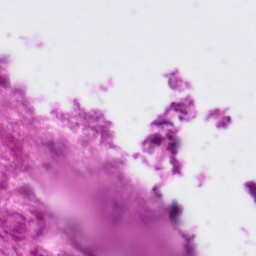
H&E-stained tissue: Tonsil